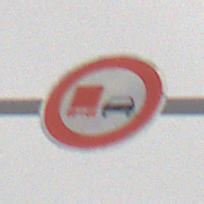
Verkehrszeichen: UeberholverbotKraftfahrzeuge
Umgebung: Outdoor, Nature
Tageszeit: MorningAfternoon
Wetter: Overcast
Licht: Natural
Jahreszeit: Winter
Kontrast: LowContrast